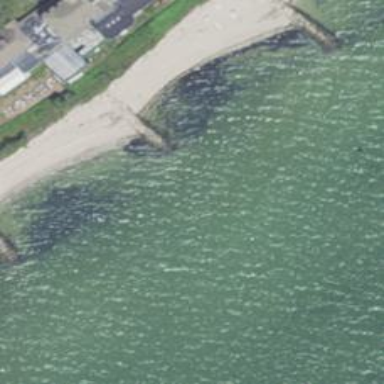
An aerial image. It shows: Breakwater structure.